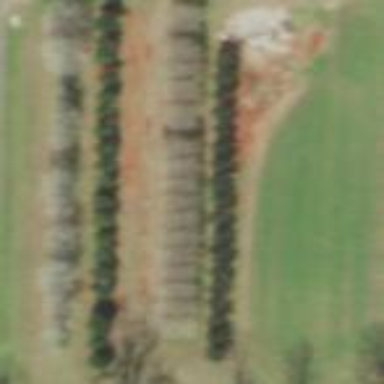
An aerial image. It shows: Plant nursery specializing in trees.